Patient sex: M
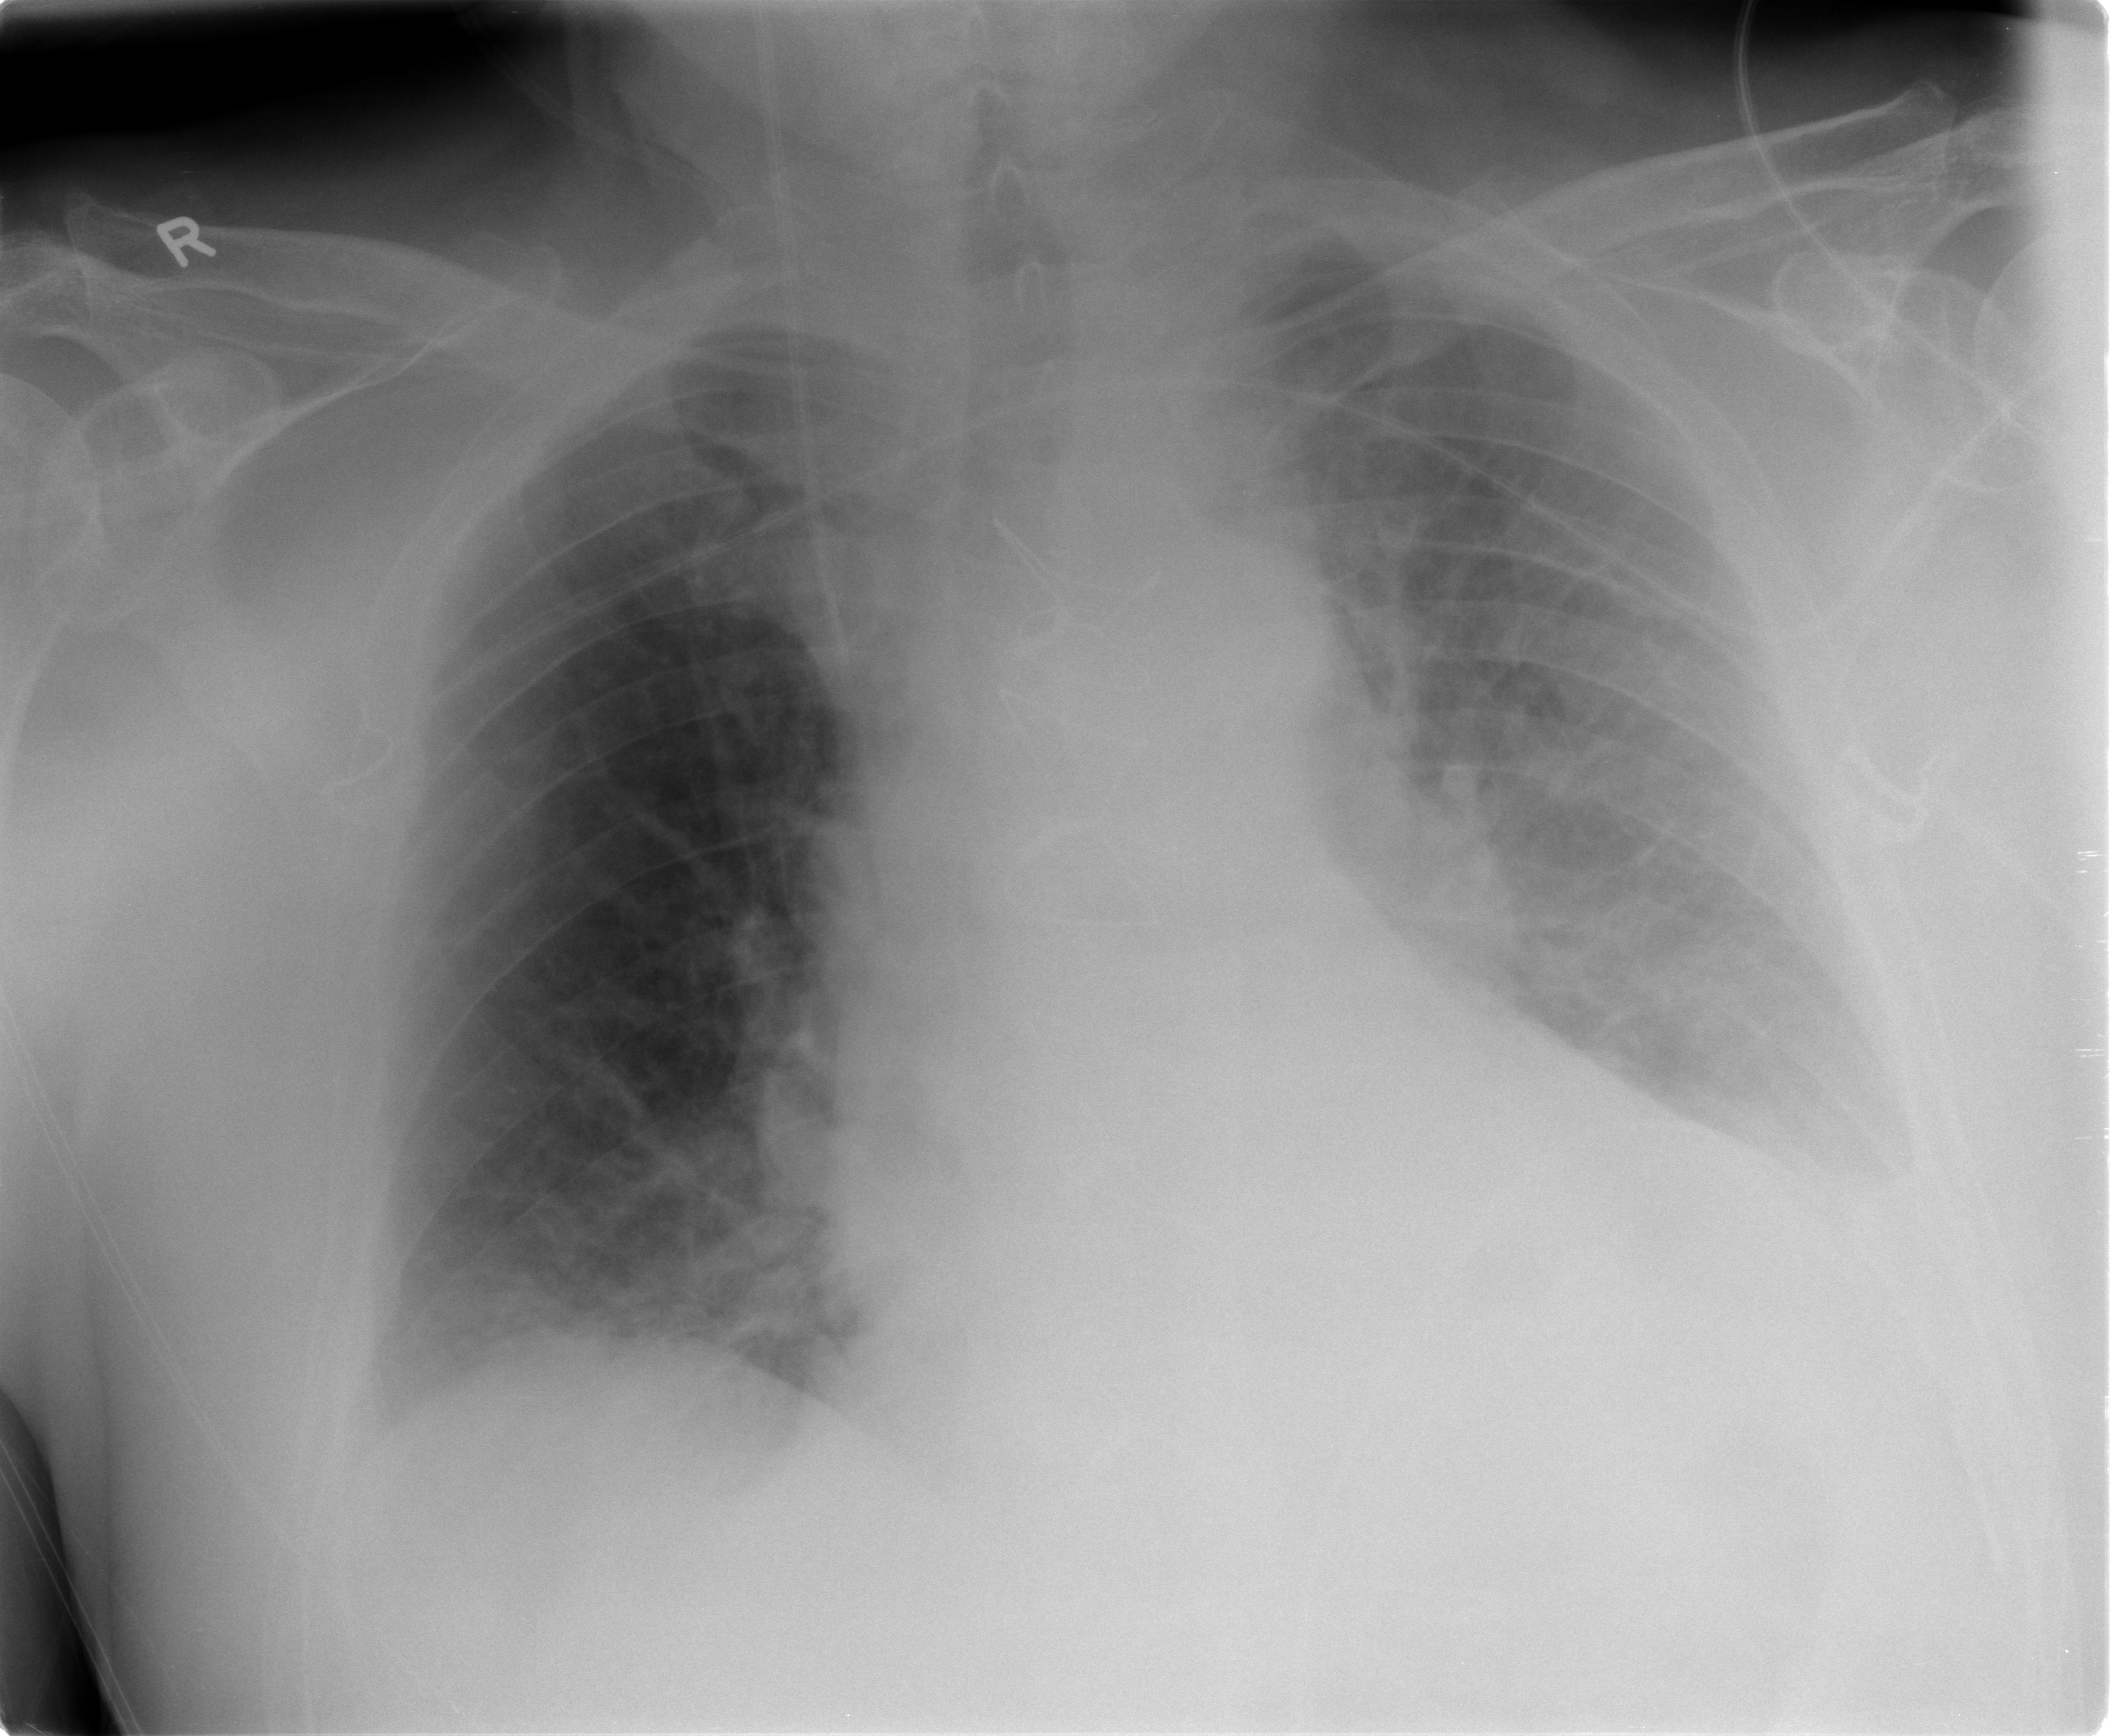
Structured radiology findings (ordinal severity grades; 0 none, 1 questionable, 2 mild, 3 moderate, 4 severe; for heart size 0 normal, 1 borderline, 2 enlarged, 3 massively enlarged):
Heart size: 2
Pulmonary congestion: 1
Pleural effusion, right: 0
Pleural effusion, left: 2
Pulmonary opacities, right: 0
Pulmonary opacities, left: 0
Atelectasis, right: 1
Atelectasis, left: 2